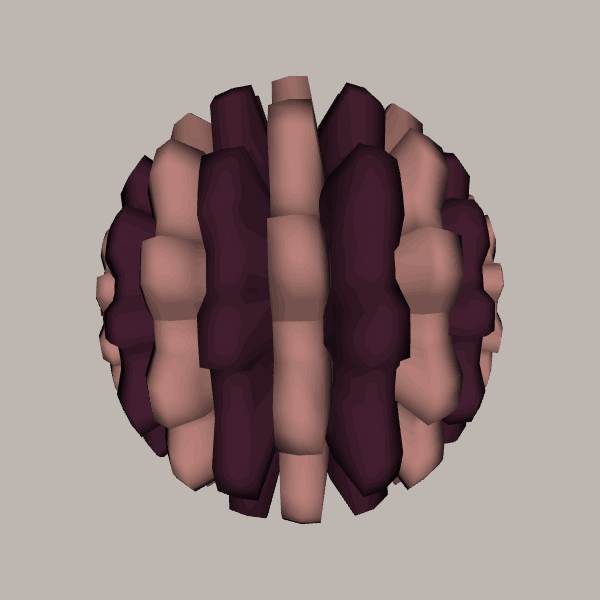
Background: light